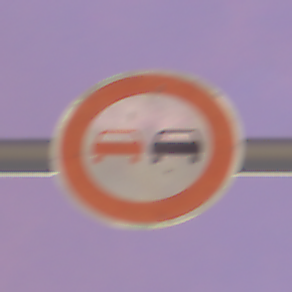
Verkehrszeichen: Ueberholverbot
Umgebung: Outdoor, Urban
Tageszeit: SunriseSunset
Wetter: PartlyCloudy
Licht: Artificial
Jahreszeit: NotSpecified
Kontrast: HighContrast